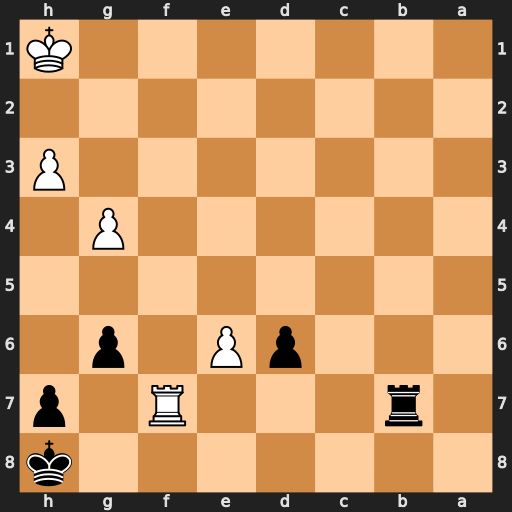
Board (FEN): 7k/1r3R1p/3pP1p1/8/6P1/7P/8/7K
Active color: b
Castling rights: -
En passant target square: -
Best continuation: Rxf7 exf7 Kg7 f8=B+ Kxf8